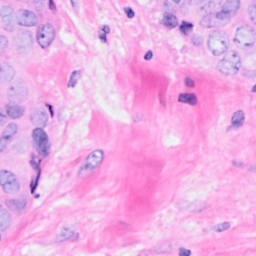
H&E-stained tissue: Breast